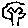
Label: tree